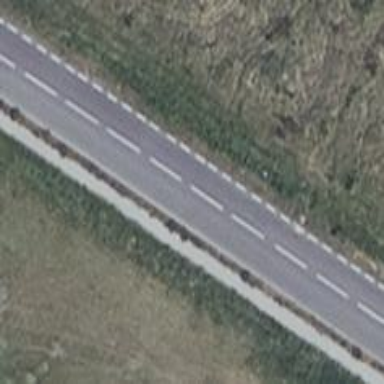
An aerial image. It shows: Secondary road with asphalt surface.